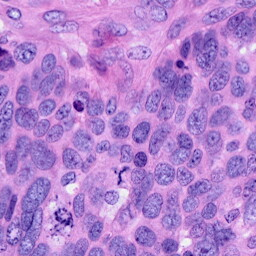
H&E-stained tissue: Ovarian